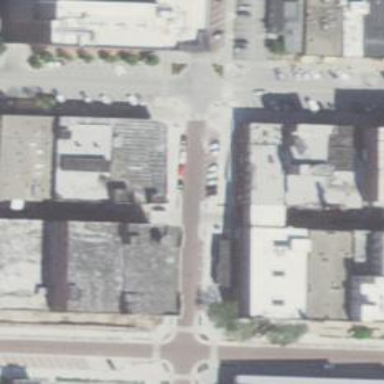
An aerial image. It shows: Alleyway designated as service road.